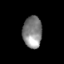
Tissue: skin
Cell type: Epithelial cells
Senescence score: 0.2415
Nuclear area (px): 596
Mean DAPI intensity: 133.857